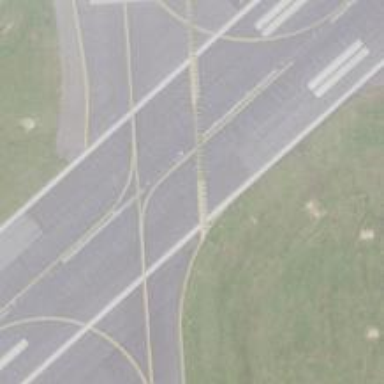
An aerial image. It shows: View of taxiway at the airport.